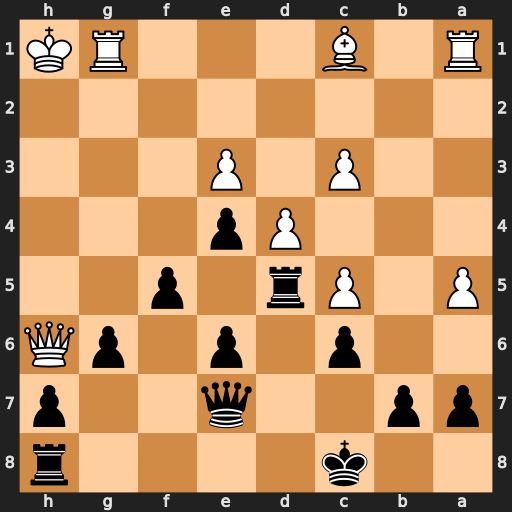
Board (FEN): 2k4r/pp2q2p/2p1p1pQ/P1Pr1p2/3Pp3/2P1P3/8/R1B3RK
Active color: b
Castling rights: -
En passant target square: -
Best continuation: f4 exf4 Rh5+ Qxh5 gxh5